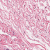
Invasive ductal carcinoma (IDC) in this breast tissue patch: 0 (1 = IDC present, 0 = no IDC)